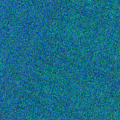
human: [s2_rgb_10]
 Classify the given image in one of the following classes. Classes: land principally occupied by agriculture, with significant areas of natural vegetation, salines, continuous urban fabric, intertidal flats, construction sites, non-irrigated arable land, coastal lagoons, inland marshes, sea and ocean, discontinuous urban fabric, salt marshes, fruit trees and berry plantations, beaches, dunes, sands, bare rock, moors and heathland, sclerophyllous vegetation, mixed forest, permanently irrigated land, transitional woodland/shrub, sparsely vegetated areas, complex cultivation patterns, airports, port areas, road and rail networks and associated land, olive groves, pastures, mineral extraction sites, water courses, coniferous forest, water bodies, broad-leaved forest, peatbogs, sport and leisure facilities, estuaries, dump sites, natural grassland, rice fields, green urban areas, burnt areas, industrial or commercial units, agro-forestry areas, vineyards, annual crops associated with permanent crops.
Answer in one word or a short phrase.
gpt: sea and ocean